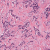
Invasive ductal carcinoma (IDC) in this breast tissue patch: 1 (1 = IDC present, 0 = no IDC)